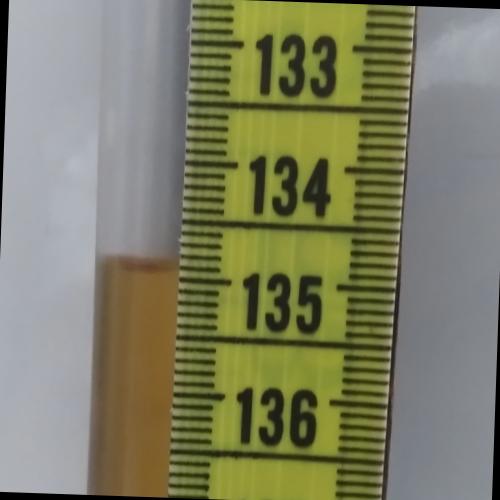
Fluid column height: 134.9 cm